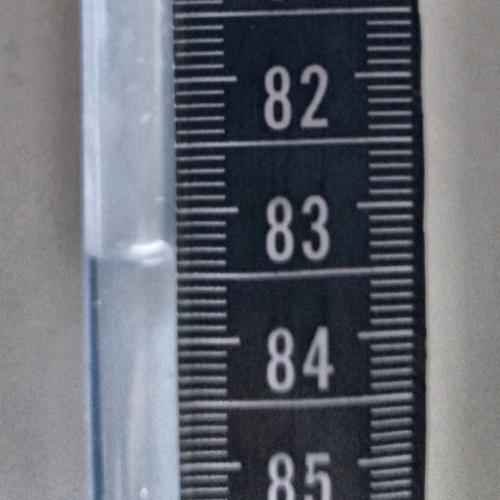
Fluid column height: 83.4 cm